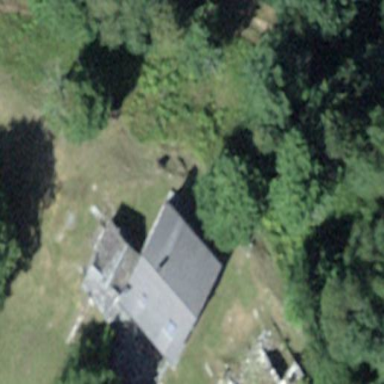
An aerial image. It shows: Cabin is depicted in the image.